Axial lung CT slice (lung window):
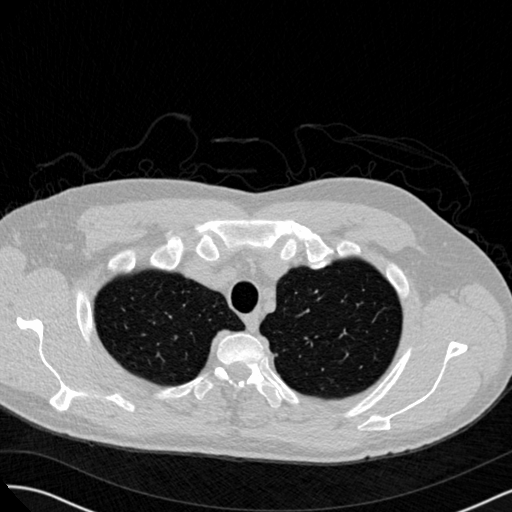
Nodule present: no